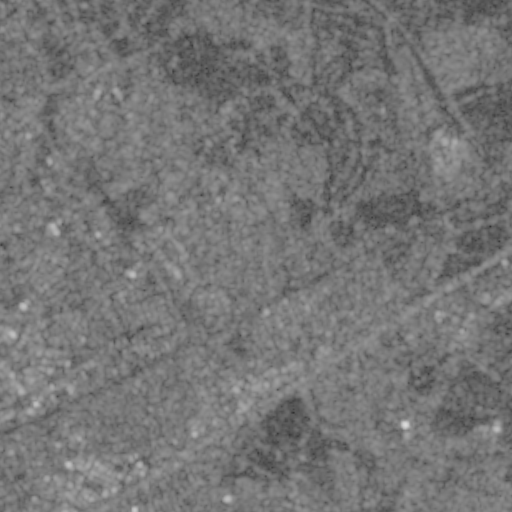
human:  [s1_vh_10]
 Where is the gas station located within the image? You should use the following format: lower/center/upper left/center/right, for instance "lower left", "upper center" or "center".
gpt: The gas station is located in the lower left of the image.
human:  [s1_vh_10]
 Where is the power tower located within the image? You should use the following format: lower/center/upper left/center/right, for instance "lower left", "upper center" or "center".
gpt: The power tower is located in the right of the image.
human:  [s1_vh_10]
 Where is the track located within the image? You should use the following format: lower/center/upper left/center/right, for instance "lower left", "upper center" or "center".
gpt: The track is located in the center left of the image.
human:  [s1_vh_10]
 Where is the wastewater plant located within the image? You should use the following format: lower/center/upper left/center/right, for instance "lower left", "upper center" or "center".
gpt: The wastewater plant is located in the lower right of the image.
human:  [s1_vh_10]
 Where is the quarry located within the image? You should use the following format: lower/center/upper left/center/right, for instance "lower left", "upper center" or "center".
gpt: There is no quarry in the image.

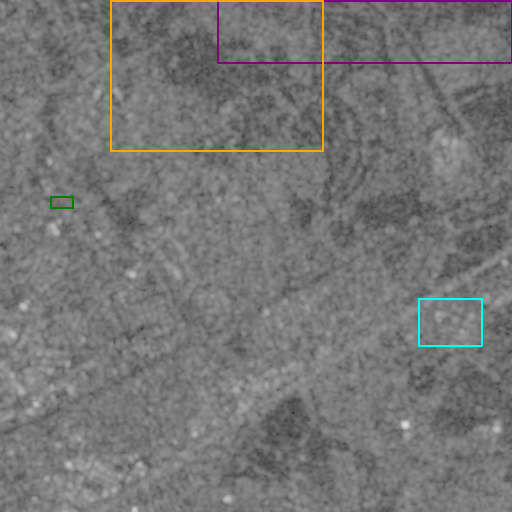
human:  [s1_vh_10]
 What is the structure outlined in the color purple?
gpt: The structure outlined in purple is a crop field.
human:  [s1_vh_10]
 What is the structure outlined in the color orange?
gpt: The structure outlined in orange is a park.
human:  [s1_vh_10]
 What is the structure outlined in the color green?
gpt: The structure outlined in green is a parking lot.
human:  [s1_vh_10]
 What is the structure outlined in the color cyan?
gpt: The structure outlined in cyan is a wastewater plant.
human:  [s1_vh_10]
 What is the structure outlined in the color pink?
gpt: There is no pink outline.